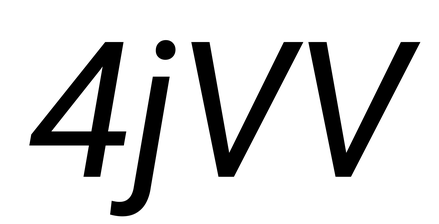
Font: Roboto-Italic_Italic